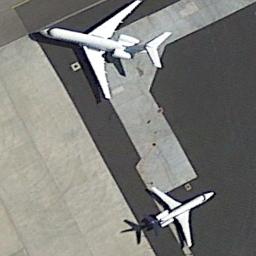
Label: airplane